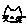
Label: cat